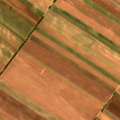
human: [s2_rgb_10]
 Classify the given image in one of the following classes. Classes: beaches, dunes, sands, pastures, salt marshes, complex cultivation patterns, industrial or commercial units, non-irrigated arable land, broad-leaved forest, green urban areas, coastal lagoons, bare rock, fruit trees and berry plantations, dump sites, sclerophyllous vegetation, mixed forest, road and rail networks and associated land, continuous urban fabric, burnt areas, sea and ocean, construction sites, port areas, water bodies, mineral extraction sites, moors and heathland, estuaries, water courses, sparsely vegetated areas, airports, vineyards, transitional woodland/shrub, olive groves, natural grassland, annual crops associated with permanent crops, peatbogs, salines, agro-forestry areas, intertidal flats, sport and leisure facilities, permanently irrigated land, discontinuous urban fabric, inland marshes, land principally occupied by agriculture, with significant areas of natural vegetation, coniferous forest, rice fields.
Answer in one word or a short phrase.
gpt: non-irrigated arable land